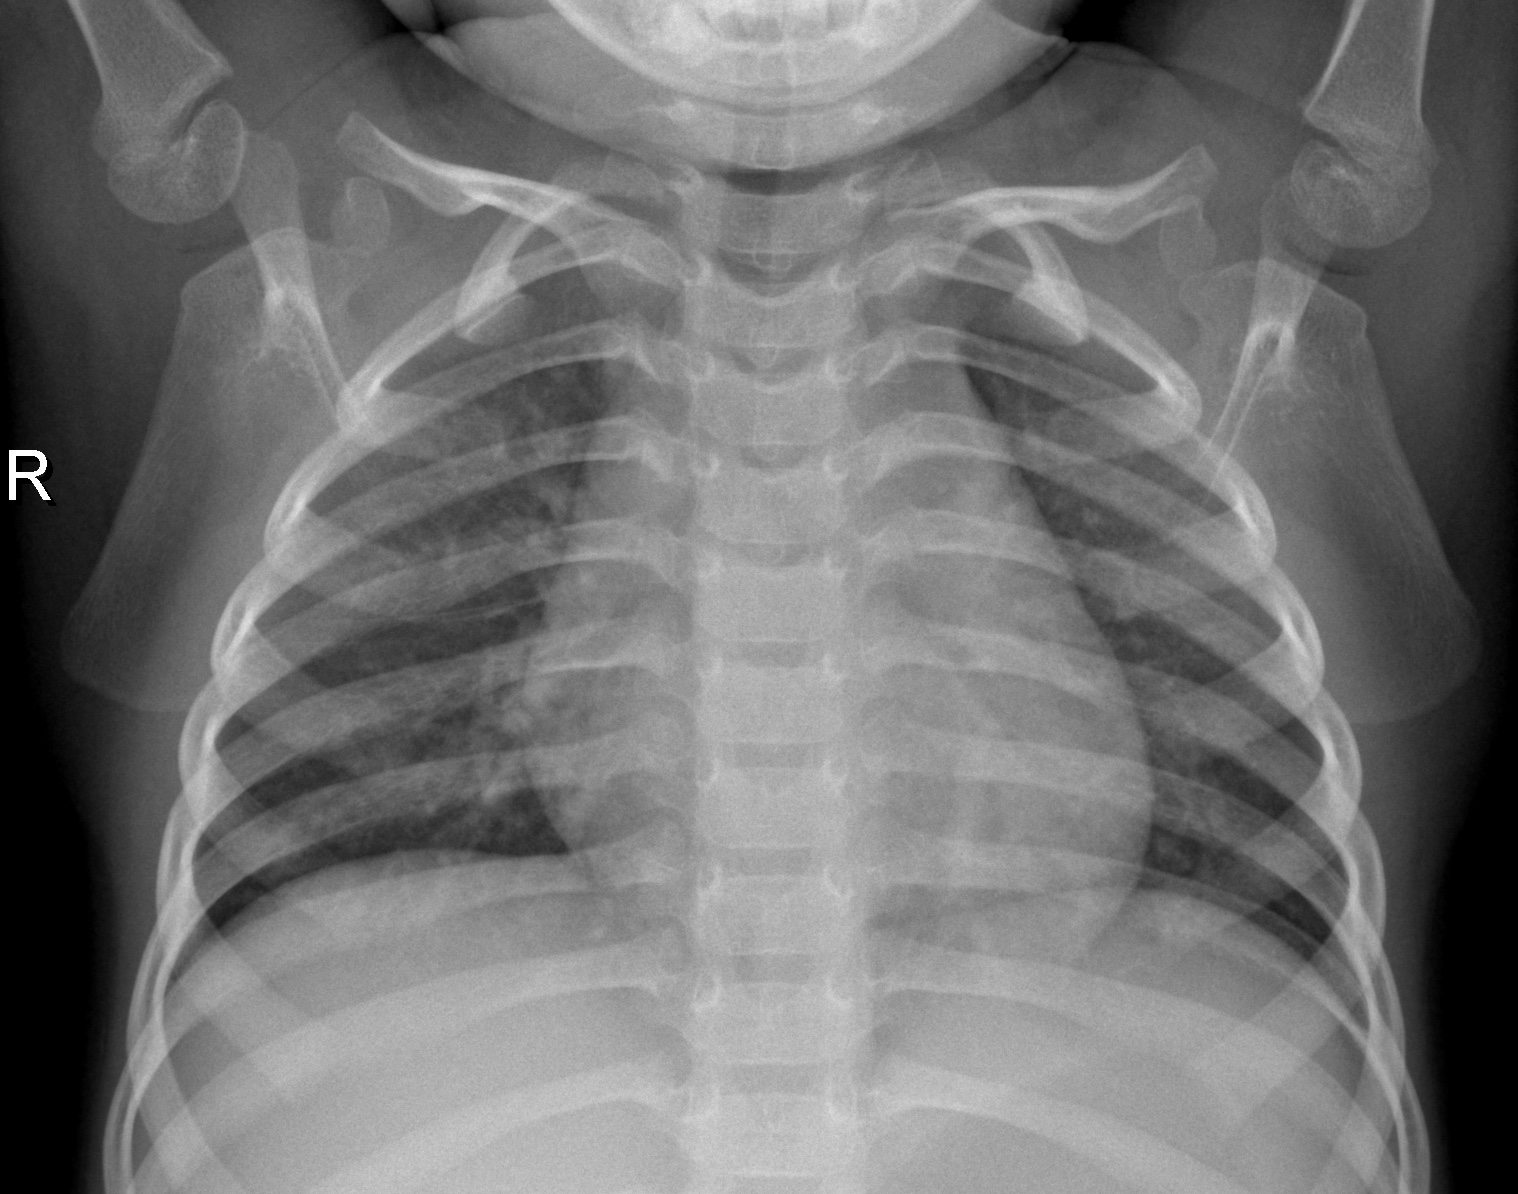
Diagnosis: NORMAL